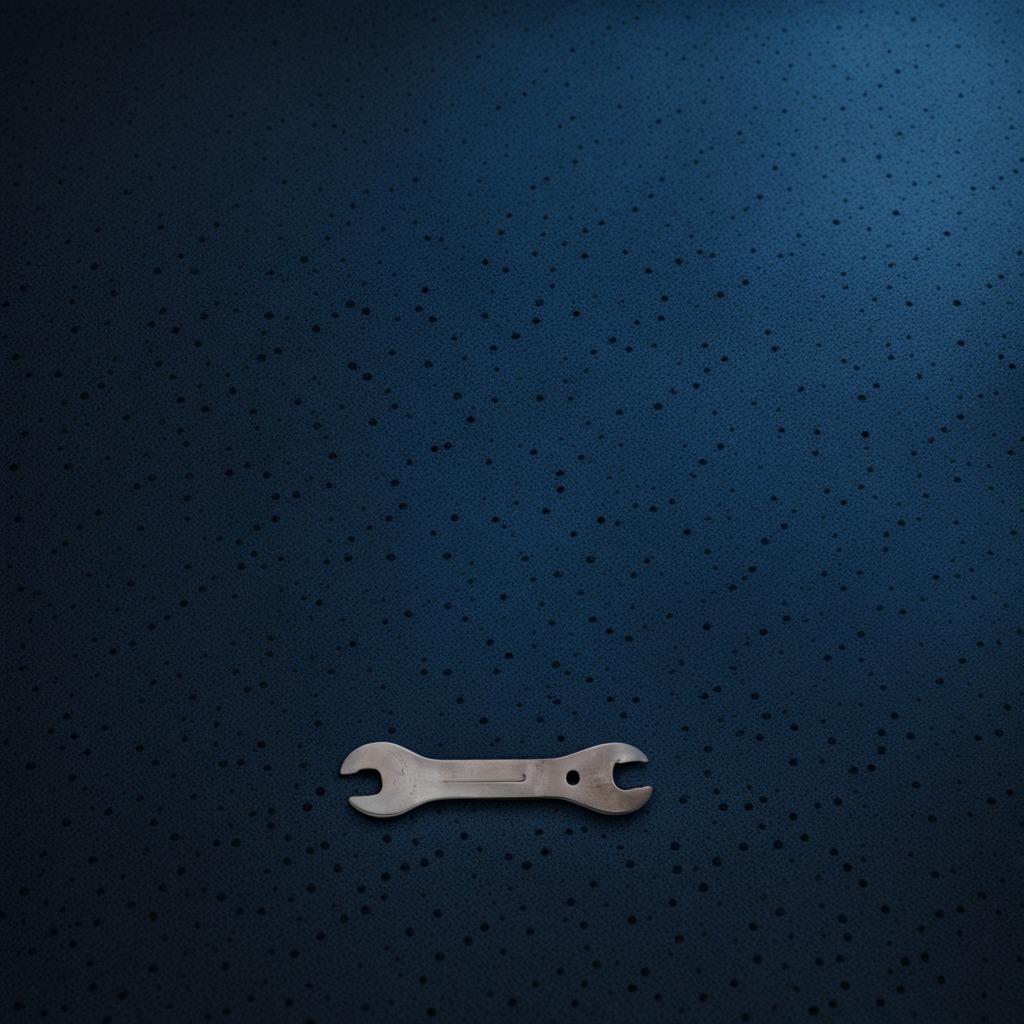
A wrench is lying on the clean granite tabletop.